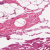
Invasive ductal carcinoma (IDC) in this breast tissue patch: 0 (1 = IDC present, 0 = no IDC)